Question: I try to set the line style of matplotlib plot spines, but for some reason, it does not work. I can set them invisible or make them thinner, but I cannot change the line style.

My aim is to present one plot cut up into two to show outliers at the top. I would like to set the respective bottom/top spines to dotted so they clearly show that there is a break.
'''
import numpy as np
import matplotlib.pyplot as plt
# Break ratio of the bottom/top plots respectively
ybreaks = [.25, .9]
figure, (ax1, ax2) = plt.subplots(
nrows=2, ncols=1,
sharex=True, figsize=(22, 10),
gridspec_kw = {'height_ratios':[1 - ybreaks[1], ybreaks[0]]}
)
d = np.random.random(100)
ax1.plot(d)
ax2.plot(d)
# Set the y axis limits
ori_ylim = ax1.get_ylim()
ax1.set_ylim(ori_ylim[1] * ybreaks[1], ori_ylim[1])
ax2.set_ylim(ori_ylim[0], ori_ylim[1] * ybreaks[0])
# Spine formatting
# ax1.spines['bottom'].set_visible(False) # This works
ax1.spines['bottom'].set_linewidth(.25) # This works
ax1.spines['bottom'].set_linestyle('dashed') # This does not work
ax2.spines['top'].set_linestyle('-') # Does not work
ax2.spines['top'].set_linewidth(.25) # Works
plt.subplots_adjust(hspace=0.05)
'''
I would expect the above code to draw the top plot's bottom spine and the bottom plot's top spine dashed.
What do I miss?
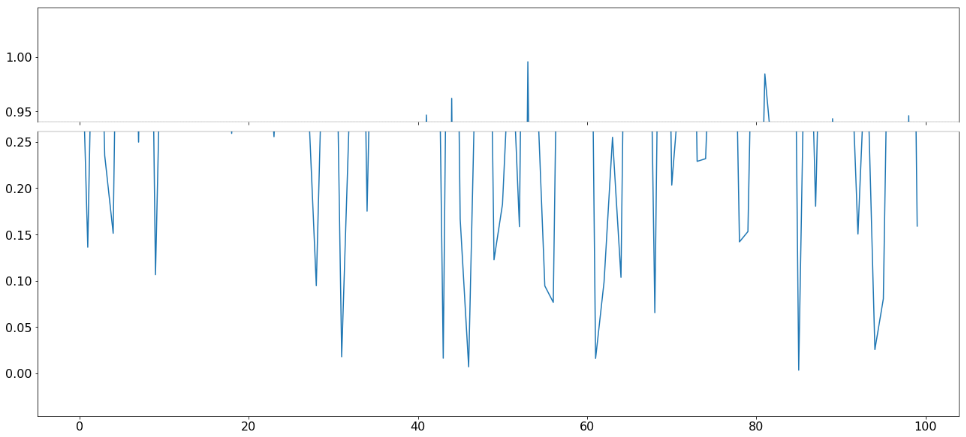
Answer: First one should mention that if you do not change the linewidth, the dashed style shows fine.
'''
ax1.spines['bottom'].set_linestyle("dashed")
'''
<URL>
However the spacing may be a bit too tight. This is due to the 'capstyle' being set to '"projecting"' for spines by default.
One can hence set the 'capstyle' to '"butt"' instead (which is also the default for normal lines in plots),
'''
ax1.spines['bottom'].set_linestyle('dashed')
ax1.spines['bottom'].set_capstyle("butt")
'''
<URL>
Or, one can separate the dashes further. E.g.
'''
ax1.spines['bottom'].set_linestyle((0,(4,4)))
'''
<URL>
Now, if you also set the linewidth so something smaller, then you would need proportionally more spacing. E.g.
'''
ax1.spines['bottom'].set_linewidth(.2)
ax1.spines['bottom'].set_linestyle((0,(16,16)))
'''
<URL>
Note that the line does not actually become thinner on screen due to the antialiasing in use. It just washes out, such that it becomes lighter in color. So in total it may make sense to keep the lineswidth at some 0.72 points (0.72 points = 1 pixel at 100 dpi) and change the color to light gray instead.